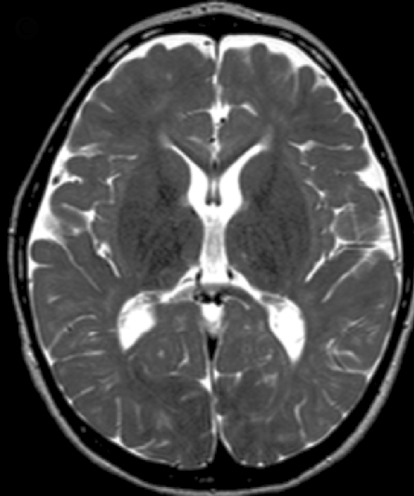
Label: notumor